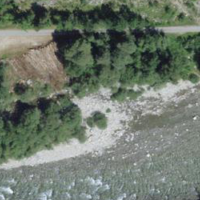
EUNIS habitat code: 41
Species observed at this site:
Clematis vitalba
Tussilago farfara